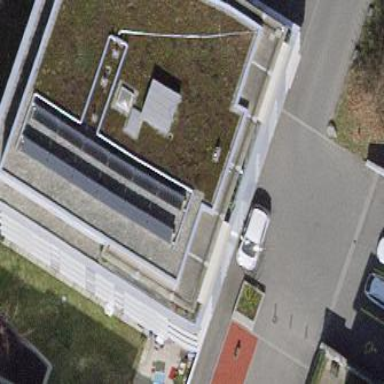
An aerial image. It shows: Residential building with flat roof.